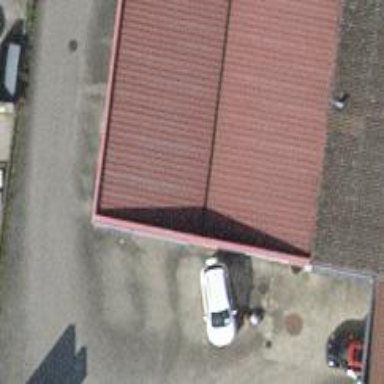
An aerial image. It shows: Car shop.